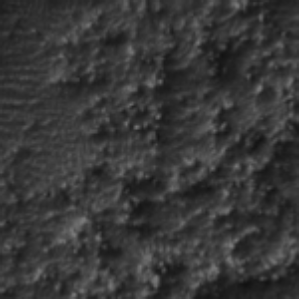
Label: frost